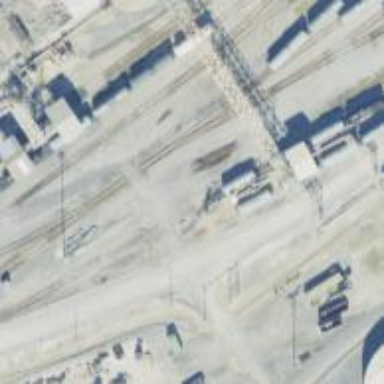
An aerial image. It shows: Railway spur service.